Question: I have parsed out data form .json than plotted them but I only wants a certain range from it
e.g. year-mounth= 2014-12to 2020-03
THE CODE IS
'''
import pandas as pd
import matplotlib.pyplot as plt
data = pd.read_json("observed-solar-cycle-indices.json", orient='records')
data = pd.DataFrame(data)
print(data)
x = data['time-tag']
y = data['ssn']
plt.plot(x, y, 'o')
plt.xlabel('Year-day'), plt.ylabel('SSN')
plt.show()
'''
Here is the result, as you can see it is too many

here is the json file: <URL>
How to either parse out certain value from the JSON file or plot a certain range?
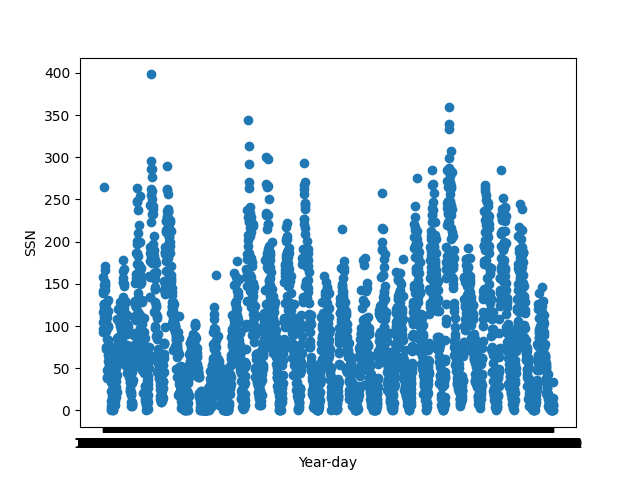
Answer: The following should work:
Select the data using a start and end date
'''
ndata = data[ (data['time-tag'] > '2014-01') & (data['time-tag'] < '2020-12')]
'''
Plot the data. The x-axis labeling is adapted to display only every 12th label
'''
x = ndata['time-tag']
y = ndata['ssn']
fig, ax = plt.subplots()
plt.plot(x, y, 'o')
every_nth = 12
for n, label in enumerate(ax.xaxis.get_ticklabels()):
if n % every_nth != 0:
label.set_visible(False)
plt.xlabel('Year-Month')
plt.xticks(rotation='vertical')
plt.ylabel('SSN')
plt.show()
'''
<URL>